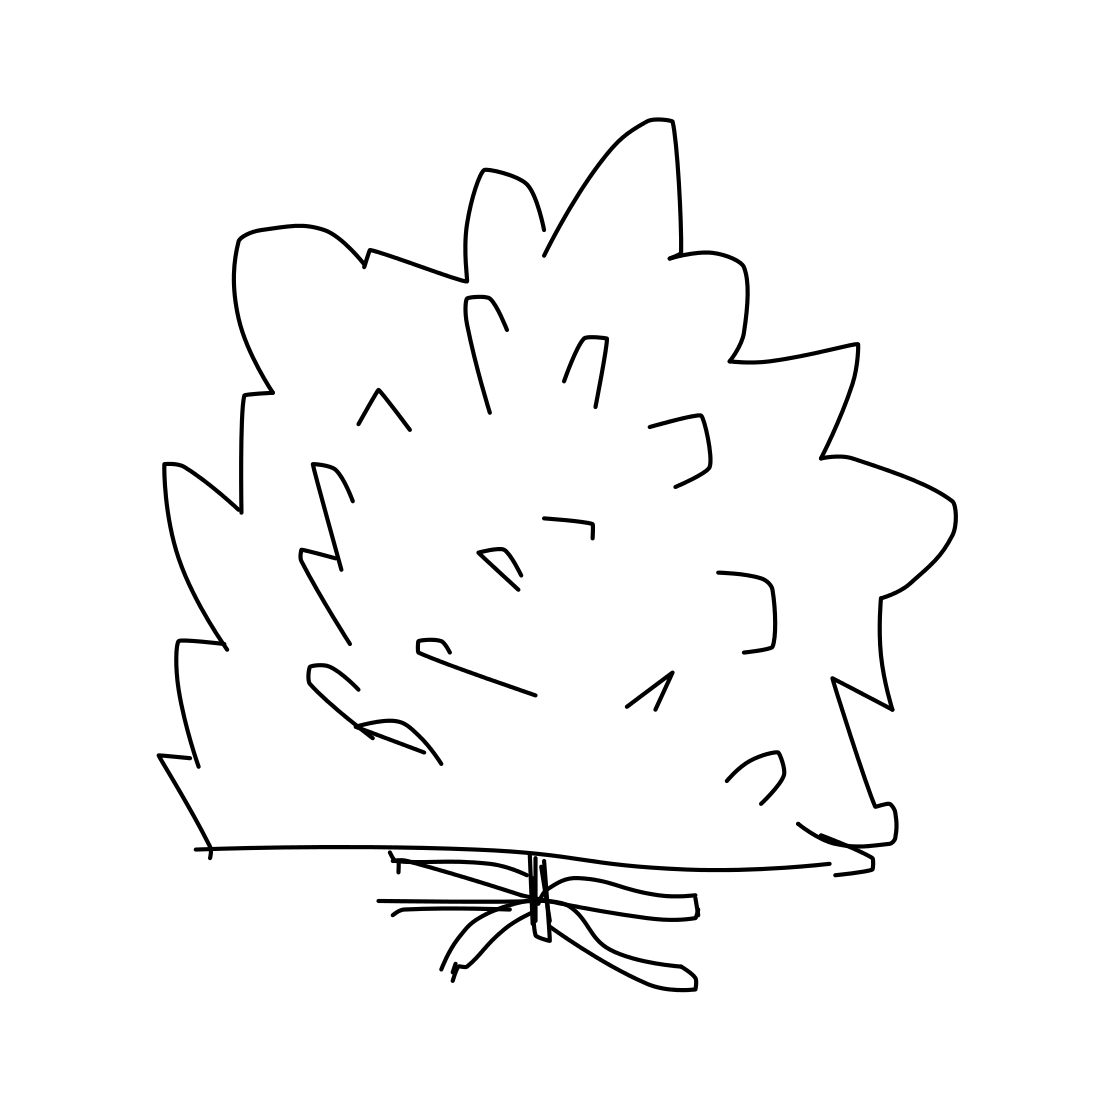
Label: bush